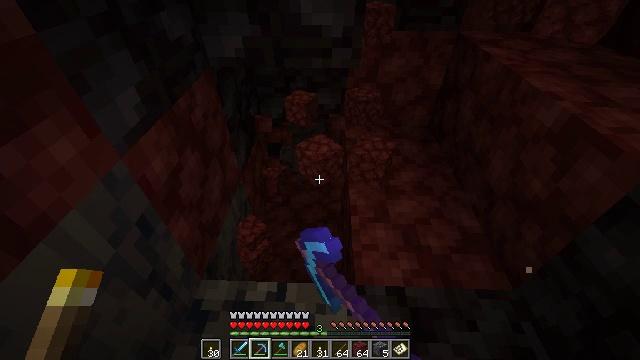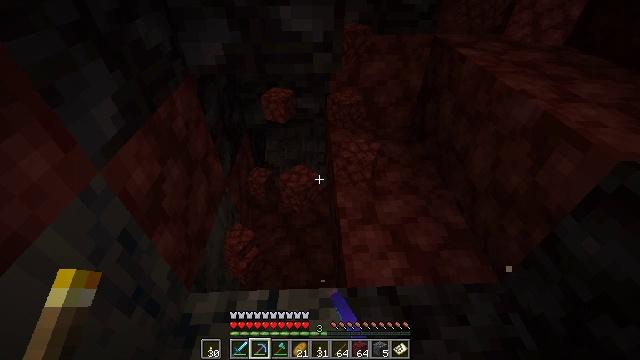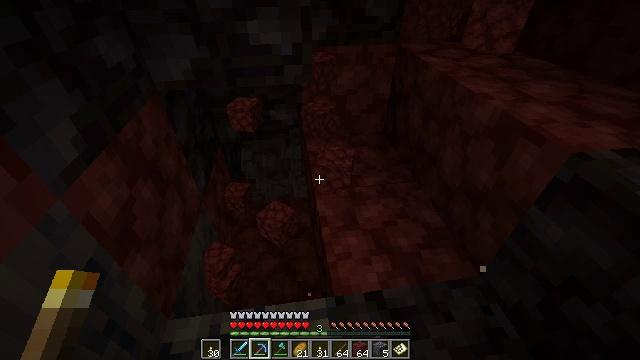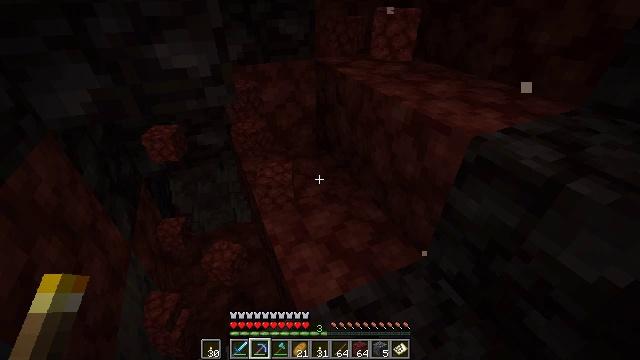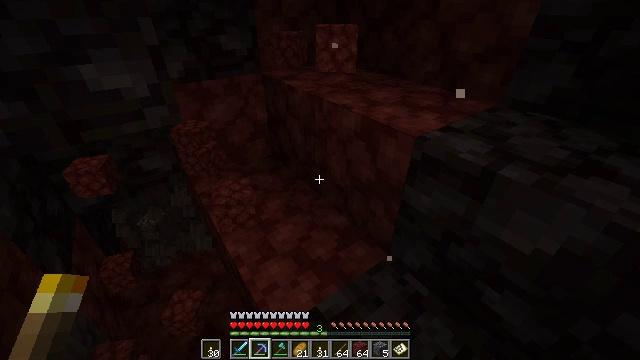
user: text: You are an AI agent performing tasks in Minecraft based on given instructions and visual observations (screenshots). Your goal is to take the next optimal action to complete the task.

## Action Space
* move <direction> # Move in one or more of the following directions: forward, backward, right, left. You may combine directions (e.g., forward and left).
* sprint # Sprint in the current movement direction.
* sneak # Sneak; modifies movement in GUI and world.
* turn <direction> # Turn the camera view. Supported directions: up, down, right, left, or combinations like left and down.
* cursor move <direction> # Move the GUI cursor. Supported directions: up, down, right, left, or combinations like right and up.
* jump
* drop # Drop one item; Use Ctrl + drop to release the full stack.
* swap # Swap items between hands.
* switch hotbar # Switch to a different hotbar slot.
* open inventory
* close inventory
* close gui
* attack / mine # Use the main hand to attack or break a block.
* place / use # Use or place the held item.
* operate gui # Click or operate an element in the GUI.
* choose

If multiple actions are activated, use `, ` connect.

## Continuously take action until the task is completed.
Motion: motion action
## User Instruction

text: Gather basalt from the ground.
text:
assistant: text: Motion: turn right
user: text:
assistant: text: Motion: turn right and up
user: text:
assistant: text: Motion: turn right and up
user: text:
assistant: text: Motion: turn right and up
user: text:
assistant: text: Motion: no_op